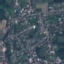
Land use / land cover class: Residential